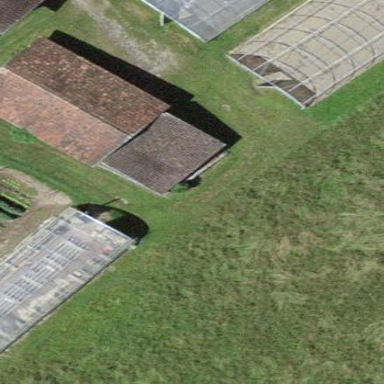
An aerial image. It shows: Garage.